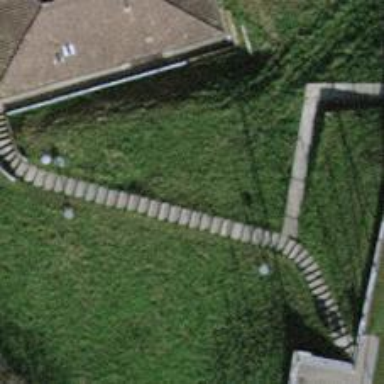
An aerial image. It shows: Road with steps.